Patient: sex M, age 65
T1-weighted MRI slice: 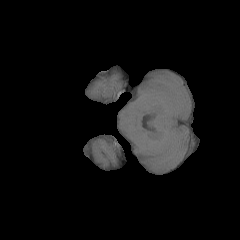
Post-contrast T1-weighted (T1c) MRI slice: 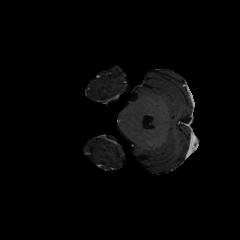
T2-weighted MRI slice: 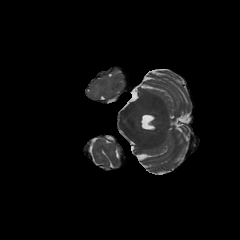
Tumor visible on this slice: no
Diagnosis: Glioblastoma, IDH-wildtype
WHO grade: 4